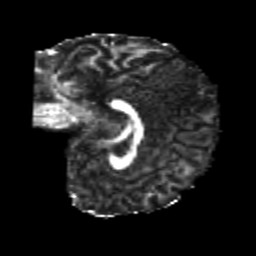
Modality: FA
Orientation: sagittal
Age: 25
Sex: female
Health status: healthy
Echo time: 0.074 s